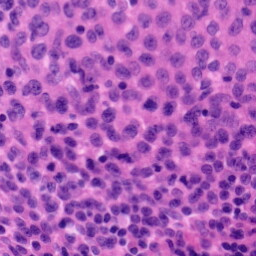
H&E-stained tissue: Tonsil